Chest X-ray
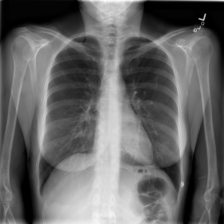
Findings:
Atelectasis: negative
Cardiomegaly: negative
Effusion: negative
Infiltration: negative
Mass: negative
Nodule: negative
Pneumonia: negative
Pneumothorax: negative
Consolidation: negative
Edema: negative
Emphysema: negative
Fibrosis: negative
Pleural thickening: negative
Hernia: negative